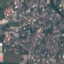
Land use / land cover: Residential